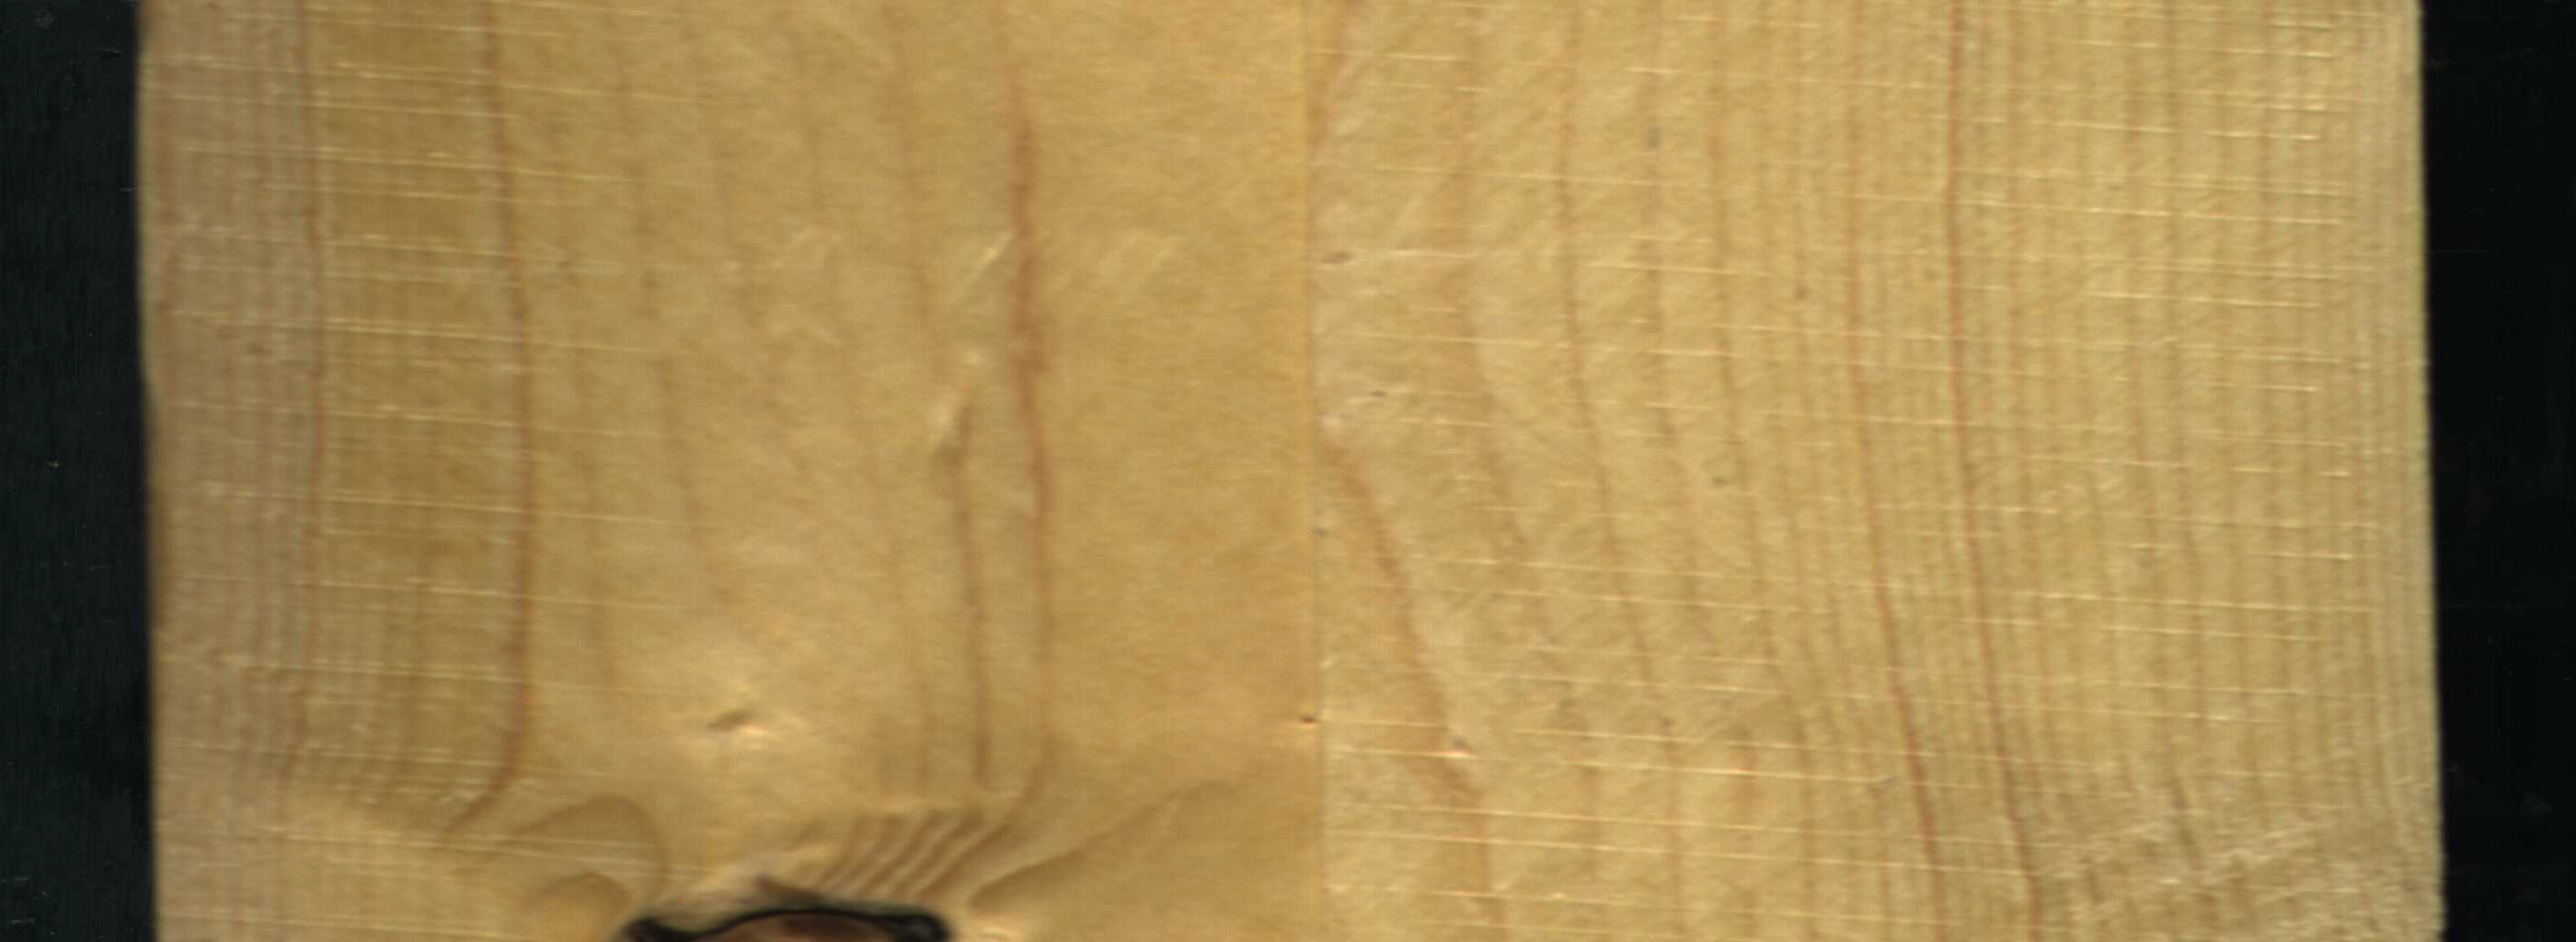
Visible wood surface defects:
Dead_Knot